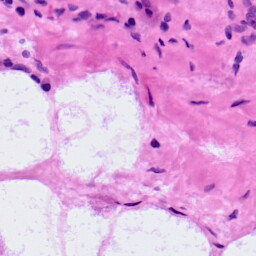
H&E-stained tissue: LymphNode